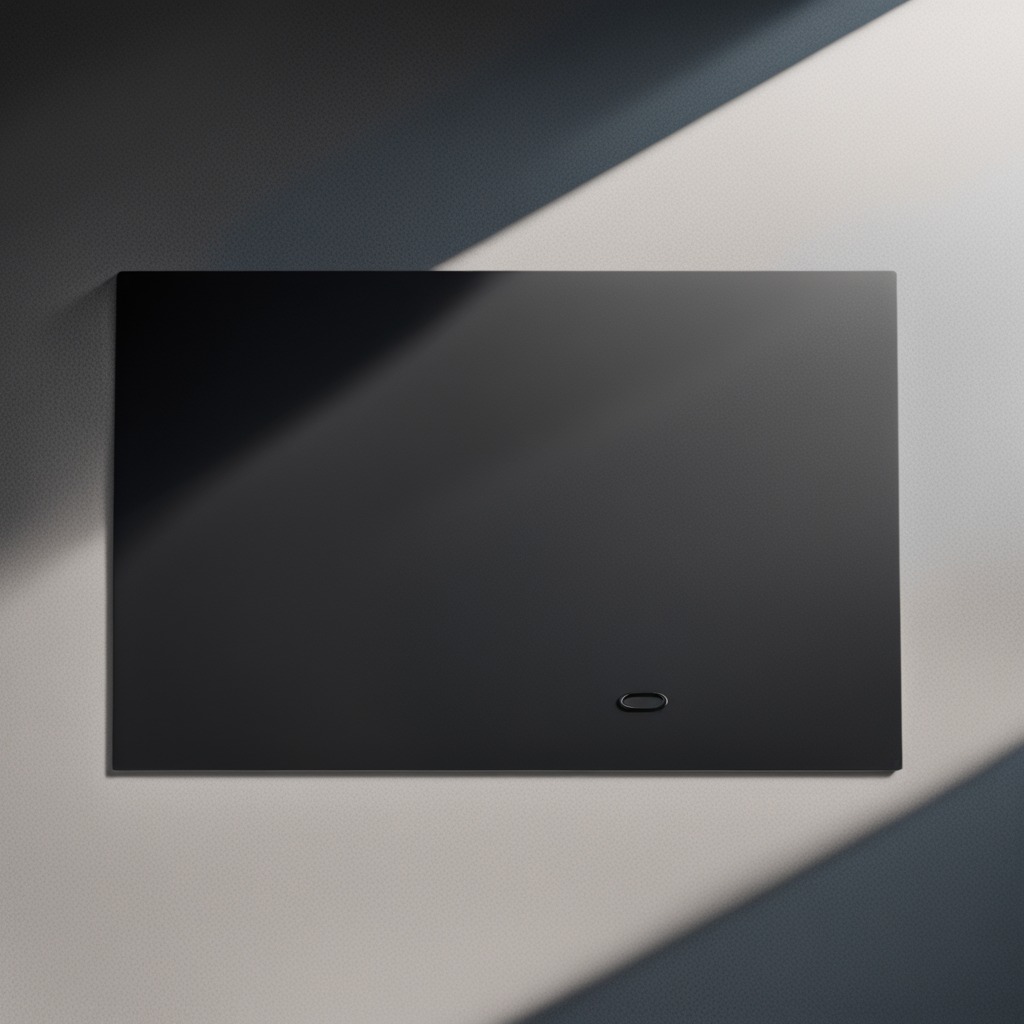
A rubber O-ring lying on the granite tabletop